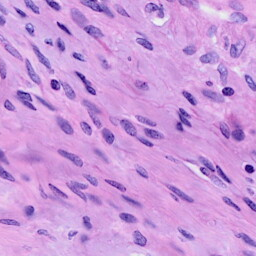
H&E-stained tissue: Cervix